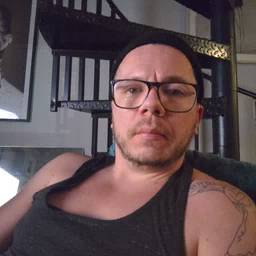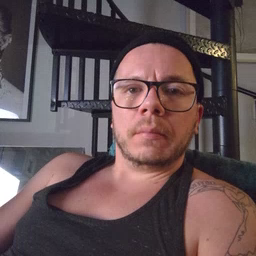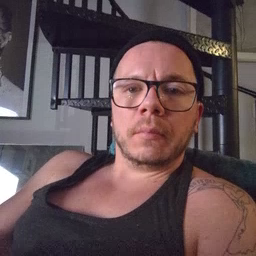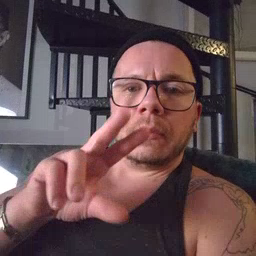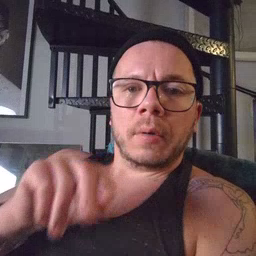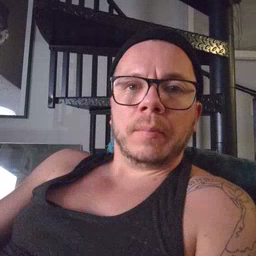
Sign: no